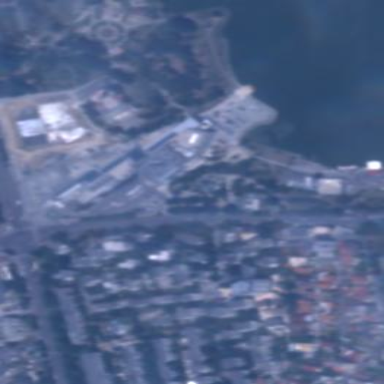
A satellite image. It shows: Mall building.